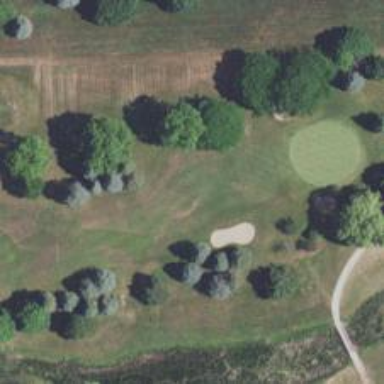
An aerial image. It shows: View of golf hole.